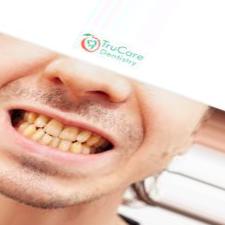
Condition: Tooth Discoloration